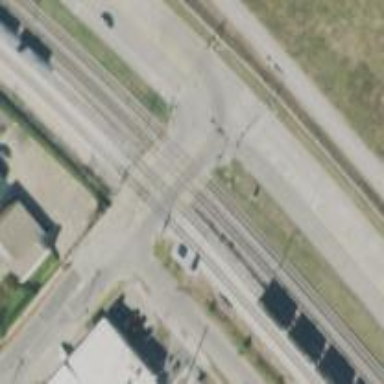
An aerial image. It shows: Railway crossing.